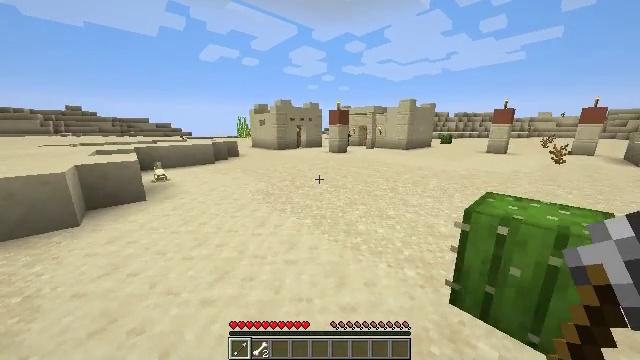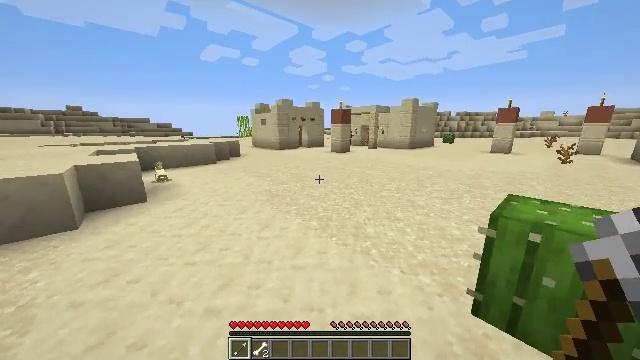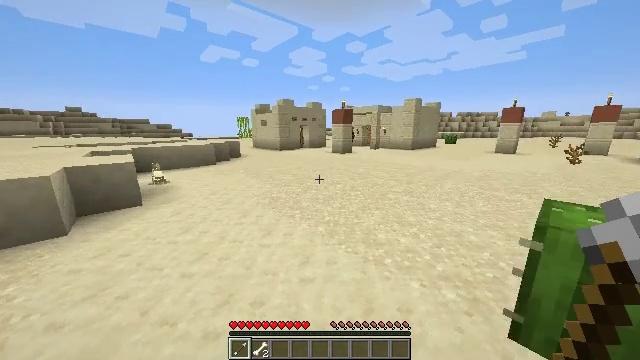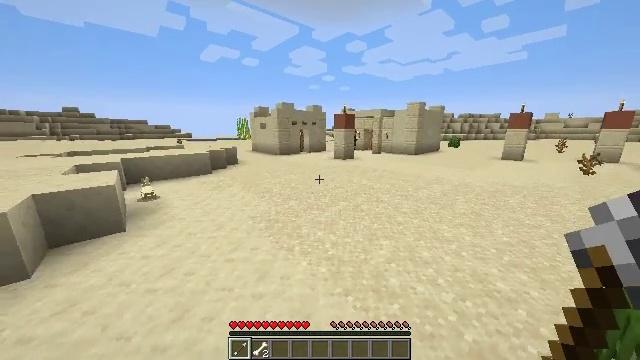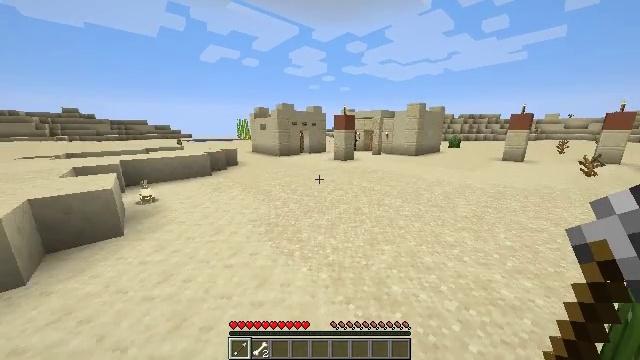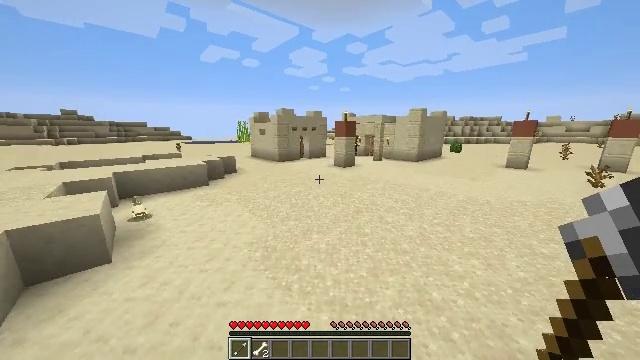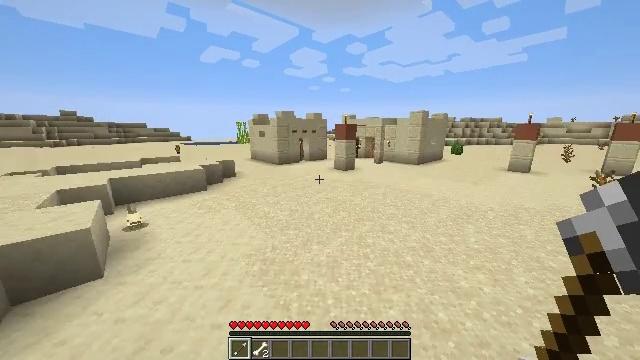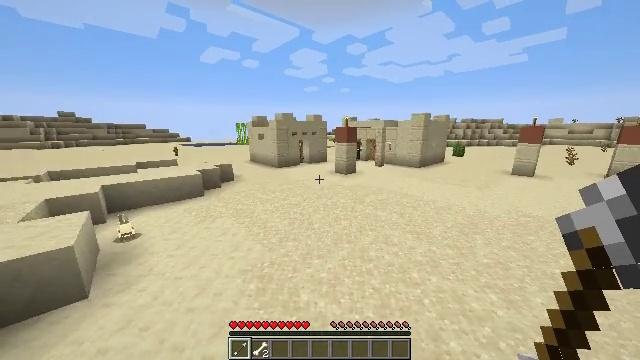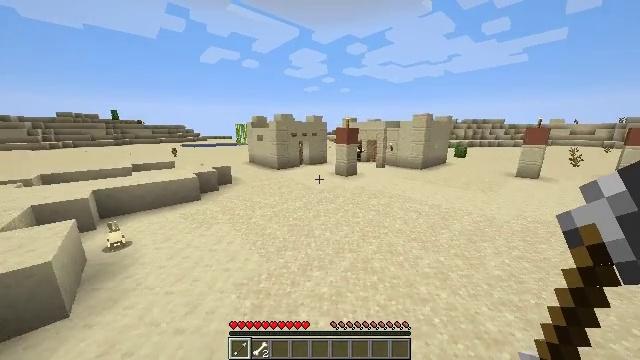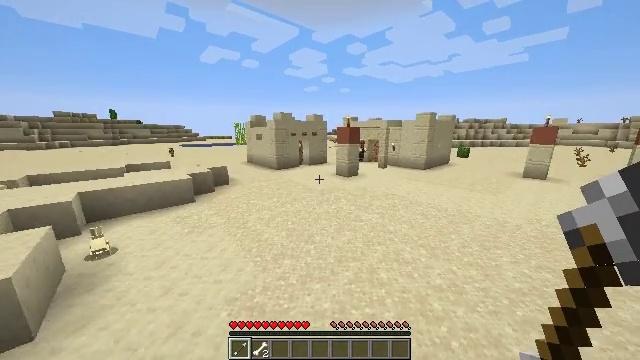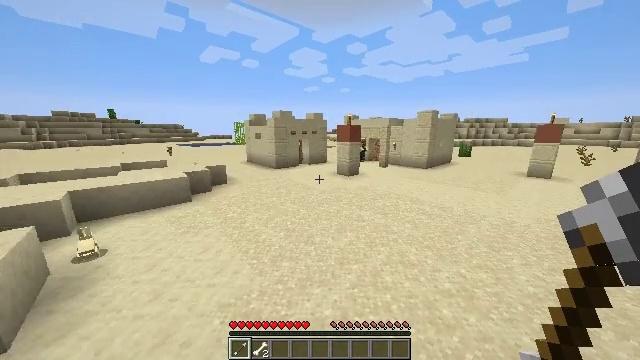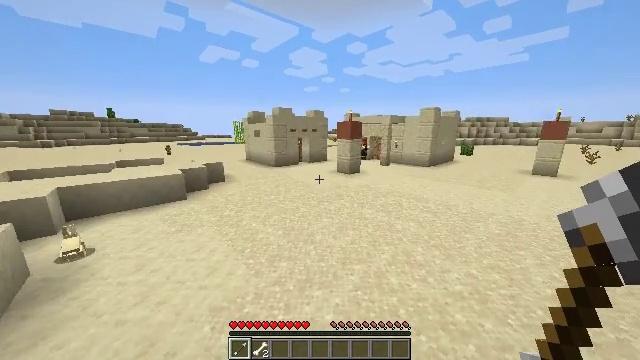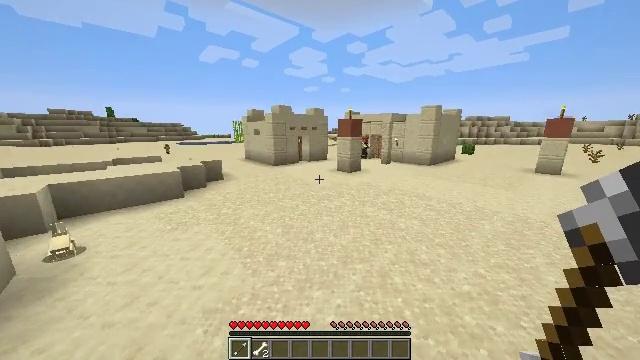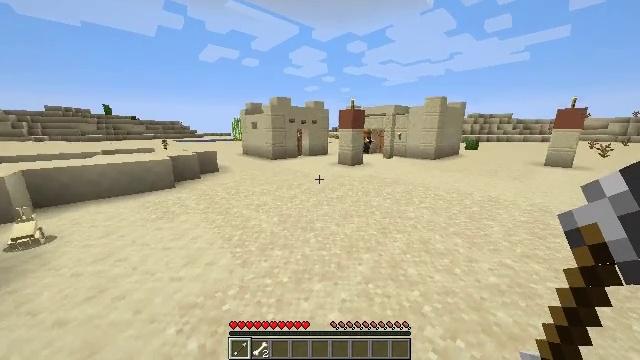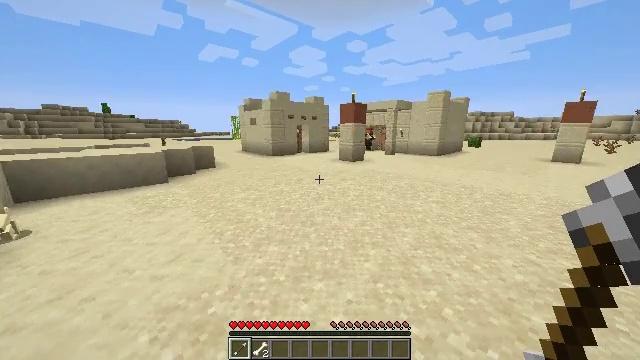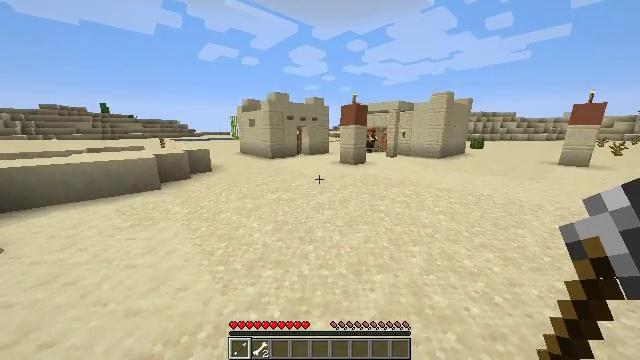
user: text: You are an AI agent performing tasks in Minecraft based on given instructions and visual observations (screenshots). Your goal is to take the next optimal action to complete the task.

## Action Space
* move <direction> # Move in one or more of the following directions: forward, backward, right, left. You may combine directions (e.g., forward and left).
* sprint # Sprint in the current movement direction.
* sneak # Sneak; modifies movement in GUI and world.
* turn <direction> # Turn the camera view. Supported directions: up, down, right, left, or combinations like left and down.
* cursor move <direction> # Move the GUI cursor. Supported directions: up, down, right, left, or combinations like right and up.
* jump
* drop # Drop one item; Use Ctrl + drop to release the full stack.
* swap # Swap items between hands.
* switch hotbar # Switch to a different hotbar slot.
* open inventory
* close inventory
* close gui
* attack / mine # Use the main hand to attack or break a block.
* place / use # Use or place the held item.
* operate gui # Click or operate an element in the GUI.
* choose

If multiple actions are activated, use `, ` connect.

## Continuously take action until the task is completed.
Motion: motion action
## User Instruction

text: Attack the green bed to collect it.
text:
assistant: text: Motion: move forward, sprint
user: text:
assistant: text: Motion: move forward, sprint
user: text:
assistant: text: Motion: move forward, sprint, jump
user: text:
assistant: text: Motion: move forward, sprint, jump
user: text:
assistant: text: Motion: move forward, sprint, jump
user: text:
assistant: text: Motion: move forward, sprint, jump
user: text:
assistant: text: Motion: move forward, sprint, jump
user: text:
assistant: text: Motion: move forward, sprint, jump
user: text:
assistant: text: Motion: move forward, sprint, jump
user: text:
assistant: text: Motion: move forward, sprint, jump
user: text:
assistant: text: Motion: move forward, sprint, jump
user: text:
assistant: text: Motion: move forward, sprint, jump
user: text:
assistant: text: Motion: move forward, sprint, jump
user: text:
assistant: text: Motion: move forward, sprint, jump
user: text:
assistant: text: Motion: move forward, sprint, jump
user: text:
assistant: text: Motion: move forward, sprint, jump
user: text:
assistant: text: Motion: move forward, sprint, jump
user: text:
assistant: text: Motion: move forward, sprint, jump
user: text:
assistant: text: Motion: move forward, sprint, jump
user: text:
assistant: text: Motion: move forward, sprint, jump
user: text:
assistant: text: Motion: move forward, sprint, jump
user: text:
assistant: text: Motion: move forward, sprint, jump
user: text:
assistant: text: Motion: move forward, sprint, jump
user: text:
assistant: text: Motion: move forward, sprint, jump
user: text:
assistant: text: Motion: move forward, sprint, jump
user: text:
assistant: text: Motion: move forward, sprint, jump
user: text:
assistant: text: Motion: move forward, sprint, jump
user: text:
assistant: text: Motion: move forward, sprint, jump
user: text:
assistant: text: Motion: move forward, sprint, jump
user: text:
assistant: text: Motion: move forward, sprint, jump